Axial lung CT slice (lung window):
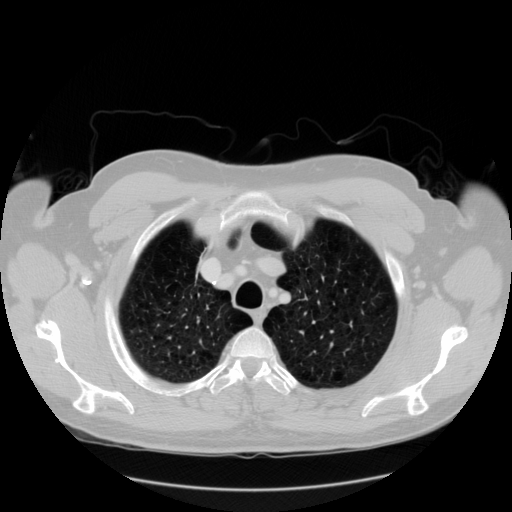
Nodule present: no